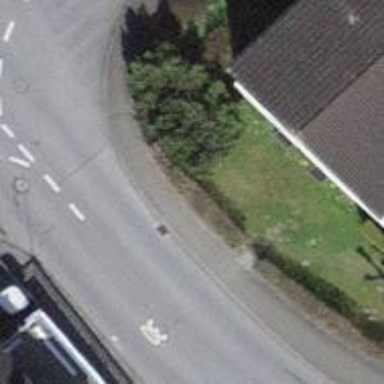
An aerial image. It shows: Kerb barrier.